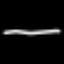
Label: line